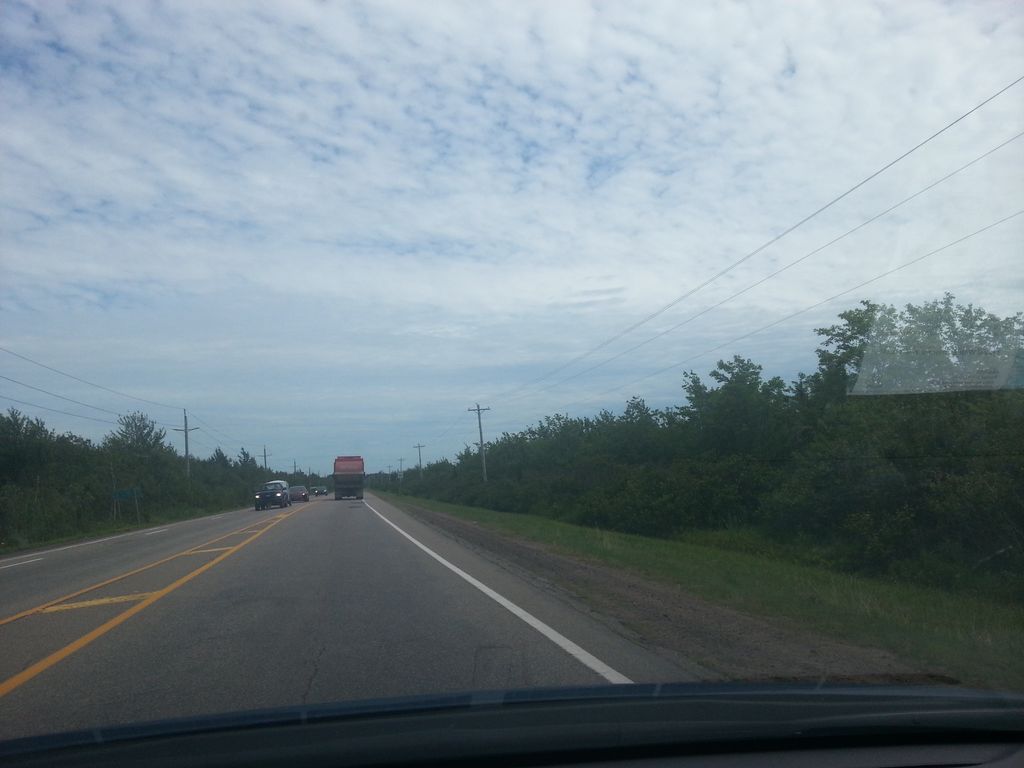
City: charlottetown